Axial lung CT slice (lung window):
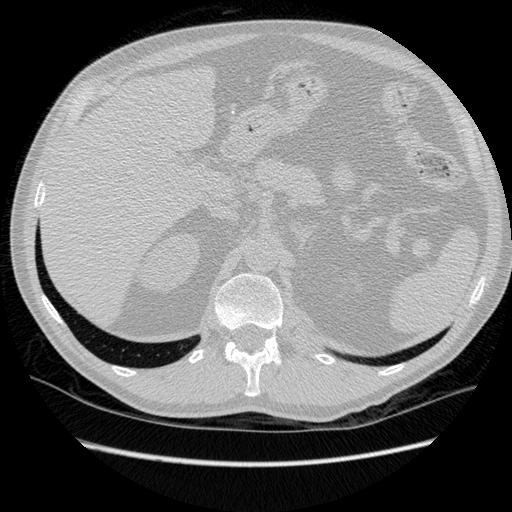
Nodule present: no